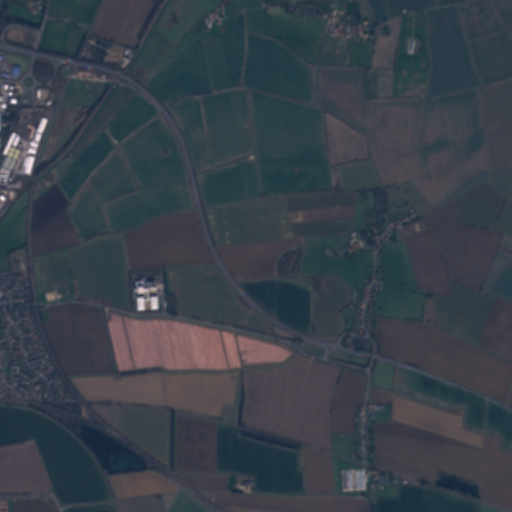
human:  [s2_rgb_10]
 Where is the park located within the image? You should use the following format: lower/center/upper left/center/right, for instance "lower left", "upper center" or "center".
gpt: The park is located in the center left of the image.
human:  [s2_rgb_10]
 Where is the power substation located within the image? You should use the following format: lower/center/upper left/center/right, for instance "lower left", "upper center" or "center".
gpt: The power substation is located in the center left of the image.
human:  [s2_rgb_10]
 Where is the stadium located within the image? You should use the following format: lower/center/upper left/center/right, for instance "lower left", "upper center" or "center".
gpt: The stadium is located in the upper left of the image.
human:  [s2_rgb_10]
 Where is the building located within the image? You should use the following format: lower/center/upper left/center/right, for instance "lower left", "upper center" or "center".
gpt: There is no building in the image.